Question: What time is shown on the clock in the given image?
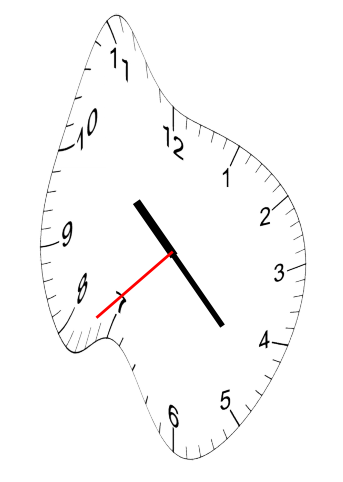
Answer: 10:22:38